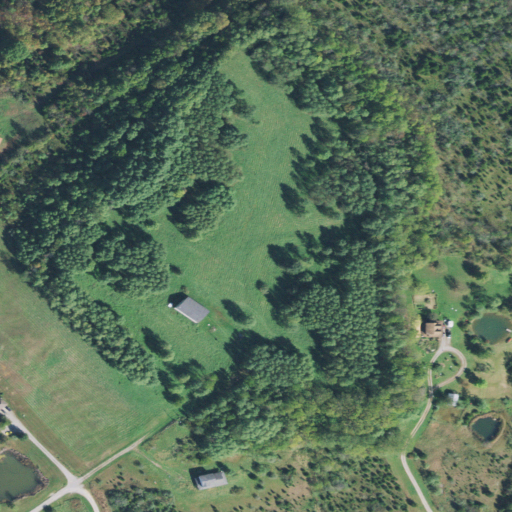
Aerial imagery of mountain in Ohio named Carson Hill containing pasture, deciduous forest, mixed forest, open development, medium intensity development, low intensity development, and cultivated crops